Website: lowes
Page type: address-validator
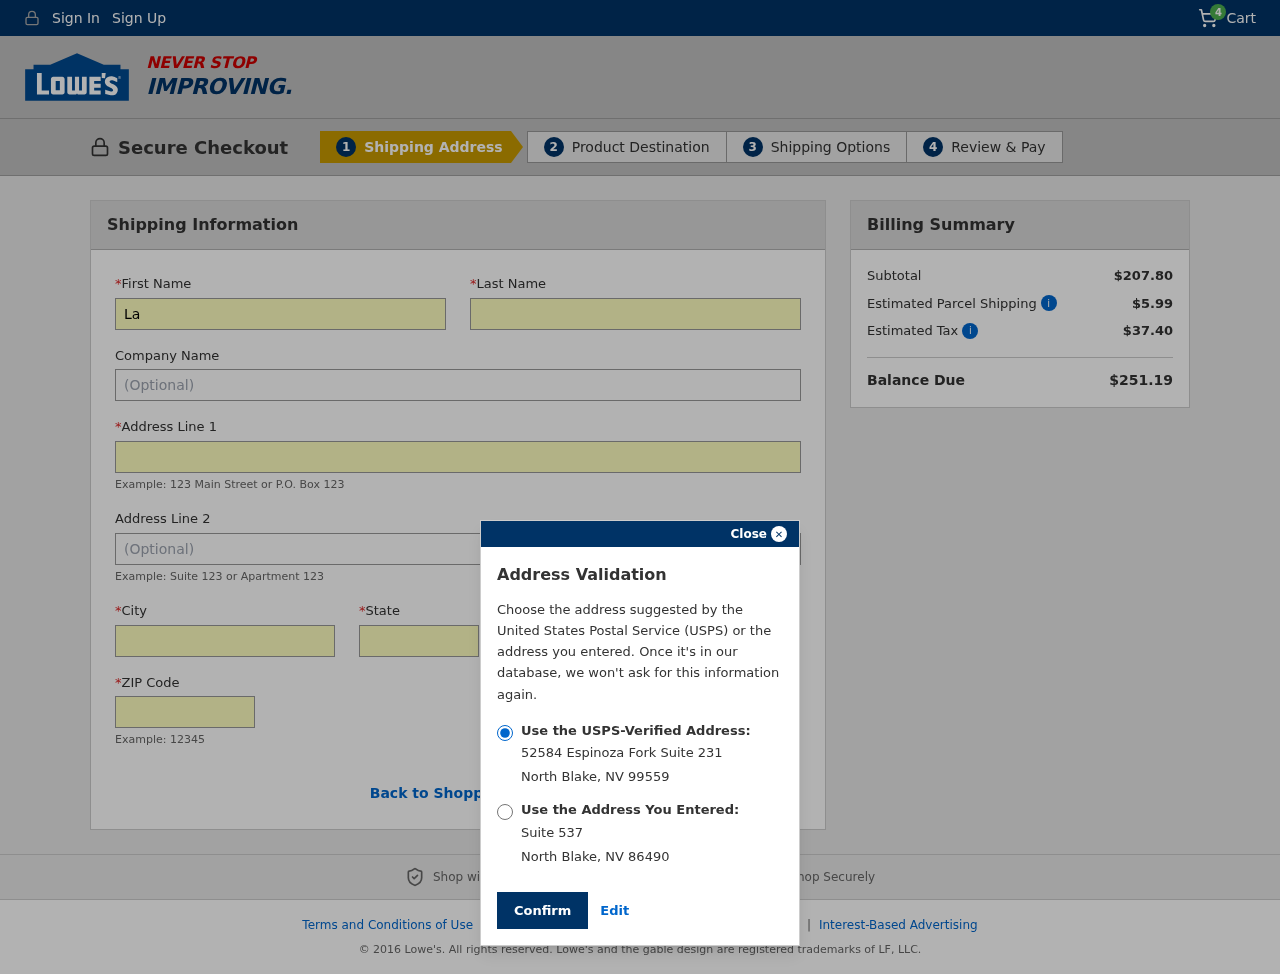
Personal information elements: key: PII_CITY
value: North Blake
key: PII_FIRSTNAME
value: Lauren
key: PII_LASTNAME
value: Powers
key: PII_POSTCODE
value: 99559
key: PII_POSTCODE2
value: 86490
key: PII_STATE
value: Nevada
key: PII_STATE_ABBR
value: NV
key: PII_STREET
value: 52584 Espinoza Fork Suite 231
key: PII_STREET2
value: Suite 537
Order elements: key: ORDER_NUM_ITEMS
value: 4
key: ORDER_SUBTOTAL
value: $207.80
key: ORDER_SHIPPING_COST
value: $5.99
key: ORDER_TAX
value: $37.40
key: ORDER_TOTAL
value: $251.19